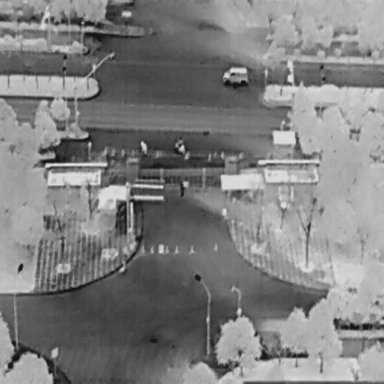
There are three objects shown in the infrared image, including a Person, a Bicycle, and an OtherVehicle.